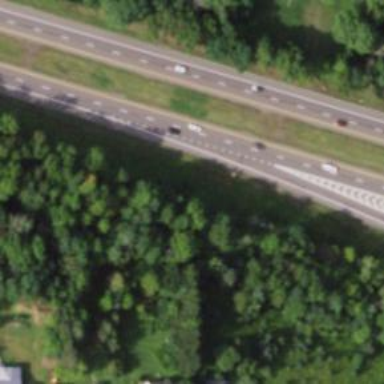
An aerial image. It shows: Motorway junction.